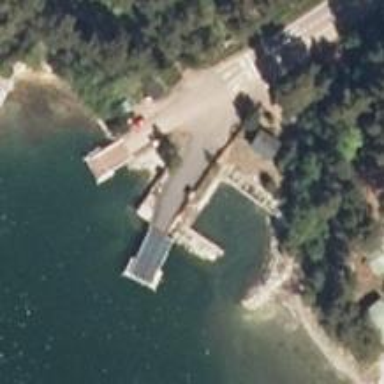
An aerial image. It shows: Slipway on leisure land.